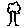
Label: tree